Question: Look at this image
The picture is showing a FlowPanel that is holding many Labels. If there are more labels then the labels will flow into next row.
However, as you see, there is no gap between rows in this flowpanel.
'''
.flowPanel{
spacing:3px;
}
'''
The above css didn't work.
So, how to make the gap between rows in this flowpanel to 3px in CSS in GWT?
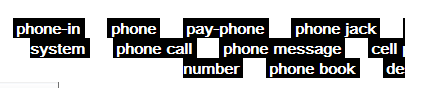
Answer: You need to apply 'margin-bottom' for these elements. They should be 'display:inline-block' (or 'display:inline-block' with 'float:left') for this to work.